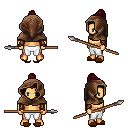
a pixel art fantasy rpg character, male body template, human, tanned skin, steel arm armor, white pants, brunette short topknot hairstyle, cloth hood, cloth bracers, brown slippers, spear, four views (front, back, left, right), 2x2 character sprite sheet, small pixel art, hard edges, no anti-aliasing